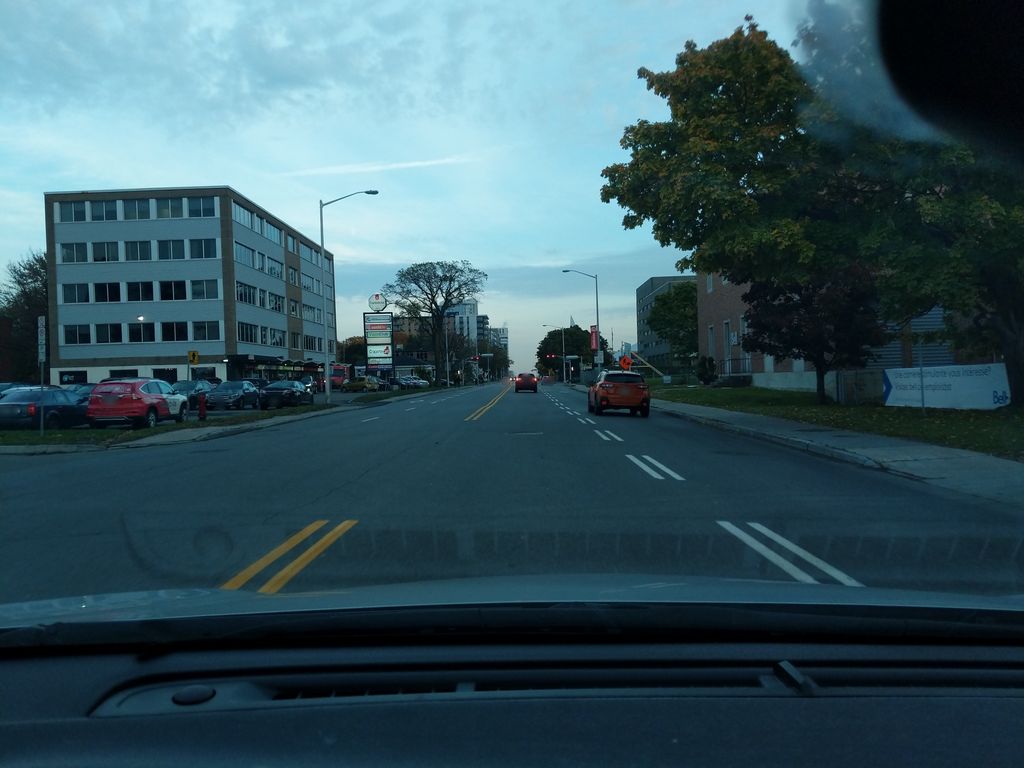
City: quebec_city